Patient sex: M
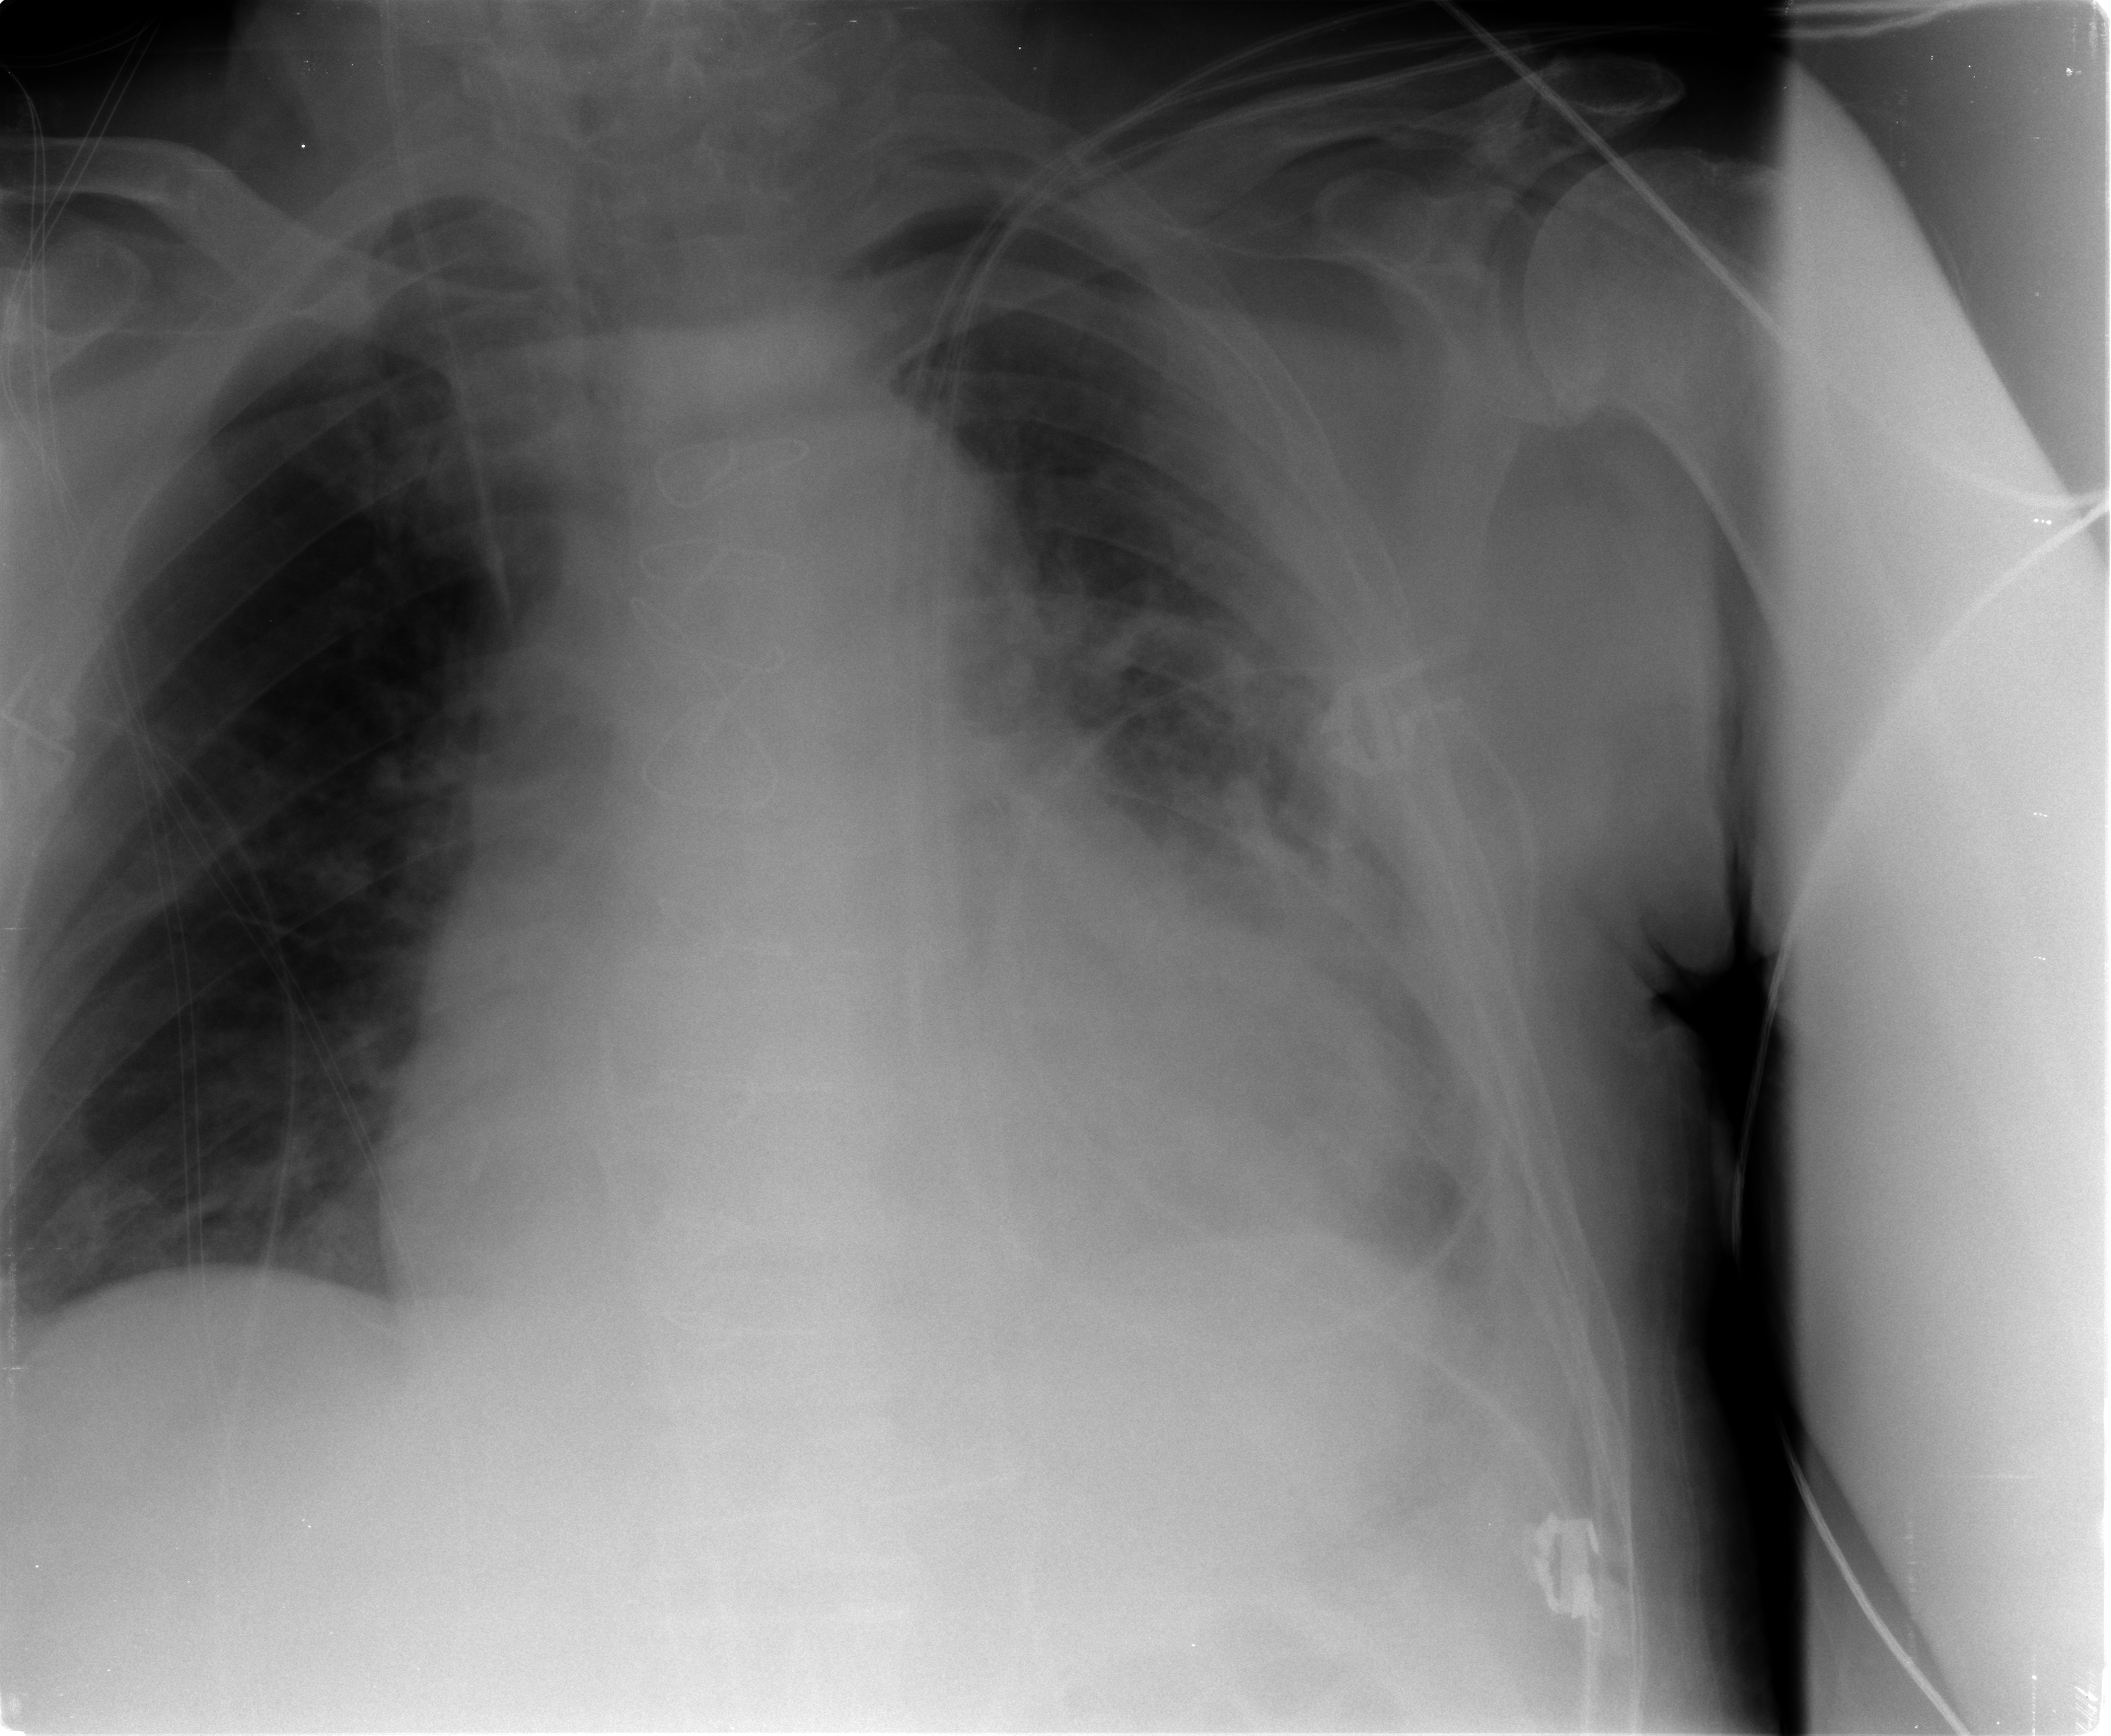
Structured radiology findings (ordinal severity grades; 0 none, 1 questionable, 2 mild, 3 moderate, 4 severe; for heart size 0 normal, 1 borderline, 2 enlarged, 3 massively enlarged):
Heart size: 2
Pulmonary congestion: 0
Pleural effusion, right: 0
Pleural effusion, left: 2
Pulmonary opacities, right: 0
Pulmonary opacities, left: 2
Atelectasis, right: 0
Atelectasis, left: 2